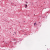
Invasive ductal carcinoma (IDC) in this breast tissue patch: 0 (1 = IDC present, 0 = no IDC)